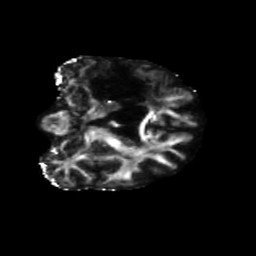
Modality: FA
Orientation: coronal
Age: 66
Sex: female
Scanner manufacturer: siemens
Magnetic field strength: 3 T
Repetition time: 5.47 s
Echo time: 0.0854 s